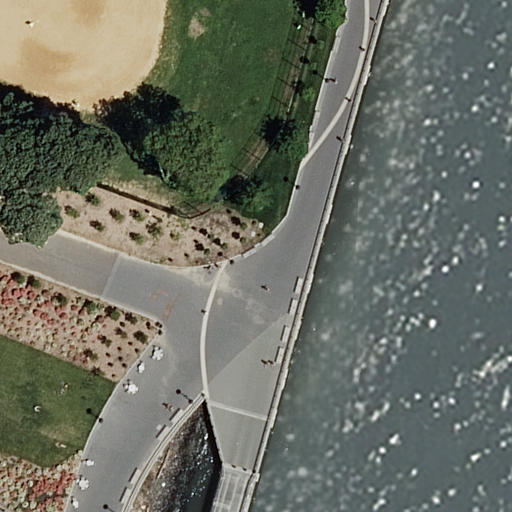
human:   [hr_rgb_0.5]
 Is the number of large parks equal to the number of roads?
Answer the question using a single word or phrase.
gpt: no

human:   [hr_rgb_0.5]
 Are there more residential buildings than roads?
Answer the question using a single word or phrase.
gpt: no

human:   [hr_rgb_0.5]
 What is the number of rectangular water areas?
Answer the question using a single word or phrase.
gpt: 1

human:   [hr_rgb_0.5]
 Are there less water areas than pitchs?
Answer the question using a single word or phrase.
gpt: no

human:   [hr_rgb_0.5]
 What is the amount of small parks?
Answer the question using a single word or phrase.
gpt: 0

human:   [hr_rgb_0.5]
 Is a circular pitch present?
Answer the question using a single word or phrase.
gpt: no

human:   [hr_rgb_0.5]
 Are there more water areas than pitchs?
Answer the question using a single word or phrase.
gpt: no

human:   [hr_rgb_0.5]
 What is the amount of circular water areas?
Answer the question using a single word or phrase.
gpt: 0

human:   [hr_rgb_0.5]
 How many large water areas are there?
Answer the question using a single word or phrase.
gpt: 1

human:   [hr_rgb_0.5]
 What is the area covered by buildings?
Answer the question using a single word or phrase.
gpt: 0m2

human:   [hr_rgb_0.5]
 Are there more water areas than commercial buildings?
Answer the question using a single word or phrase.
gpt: yes

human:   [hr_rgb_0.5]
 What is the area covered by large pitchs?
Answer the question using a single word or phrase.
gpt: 1619m2

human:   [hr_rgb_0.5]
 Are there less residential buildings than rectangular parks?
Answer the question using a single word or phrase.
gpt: yes

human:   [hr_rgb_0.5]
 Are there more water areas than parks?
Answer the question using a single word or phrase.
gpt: no

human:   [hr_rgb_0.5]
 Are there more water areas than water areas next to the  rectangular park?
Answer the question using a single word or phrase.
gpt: no

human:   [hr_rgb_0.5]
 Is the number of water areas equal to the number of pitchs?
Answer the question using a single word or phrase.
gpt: yes

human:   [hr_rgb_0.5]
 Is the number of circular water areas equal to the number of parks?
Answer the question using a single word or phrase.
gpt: no

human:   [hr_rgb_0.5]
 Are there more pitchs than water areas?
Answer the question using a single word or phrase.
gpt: no

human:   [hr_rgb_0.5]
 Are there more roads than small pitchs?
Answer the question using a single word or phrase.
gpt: yes

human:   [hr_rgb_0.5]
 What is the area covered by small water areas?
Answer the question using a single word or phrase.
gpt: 0m2

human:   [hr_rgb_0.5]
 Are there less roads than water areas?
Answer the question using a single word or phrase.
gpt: no

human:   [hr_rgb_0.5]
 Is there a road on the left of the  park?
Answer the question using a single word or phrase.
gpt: no

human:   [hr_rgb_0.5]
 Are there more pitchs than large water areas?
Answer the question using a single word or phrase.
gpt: no

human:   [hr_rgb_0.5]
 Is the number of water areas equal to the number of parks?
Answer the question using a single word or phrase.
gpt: yes

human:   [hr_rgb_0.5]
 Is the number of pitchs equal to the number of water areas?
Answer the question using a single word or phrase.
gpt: yes

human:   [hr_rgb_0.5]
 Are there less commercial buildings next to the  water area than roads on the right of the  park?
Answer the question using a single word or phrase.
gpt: no

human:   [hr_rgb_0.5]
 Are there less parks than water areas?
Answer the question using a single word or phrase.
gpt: no

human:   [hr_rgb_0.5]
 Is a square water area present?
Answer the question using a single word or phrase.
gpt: no

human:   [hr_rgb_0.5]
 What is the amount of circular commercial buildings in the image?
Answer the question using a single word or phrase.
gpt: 0

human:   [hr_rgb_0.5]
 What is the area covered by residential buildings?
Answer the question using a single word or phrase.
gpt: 0m2

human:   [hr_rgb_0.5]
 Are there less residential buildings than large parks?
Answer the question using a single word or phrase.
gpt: yes

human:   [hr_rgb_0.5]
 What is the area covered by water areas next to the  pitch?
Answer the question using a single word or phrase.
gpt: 4136m2

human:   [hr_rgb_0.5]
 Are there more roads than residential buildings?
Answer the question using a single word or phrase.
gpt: yes

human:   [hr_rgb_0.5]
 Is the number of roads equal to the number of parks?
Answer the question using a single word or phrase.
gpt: no

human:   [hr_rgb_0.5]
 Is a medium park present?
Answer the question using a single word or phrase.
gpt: no

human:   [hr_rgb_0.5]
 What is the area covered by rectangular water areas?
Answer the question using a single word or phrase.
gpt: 4136m2